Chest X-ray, AP view. Patient: 69 years old, sex F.
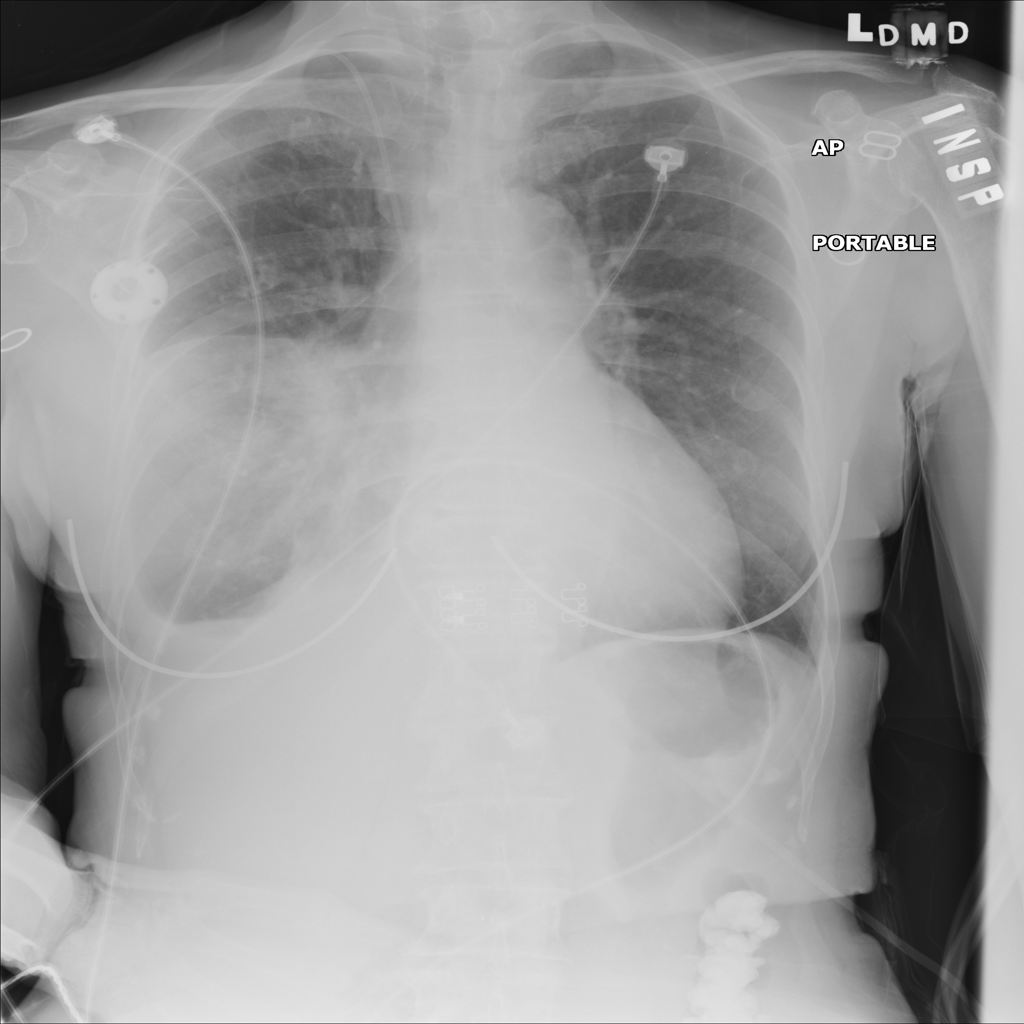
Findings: Consolidation, Nodule, Pleural_Thickening